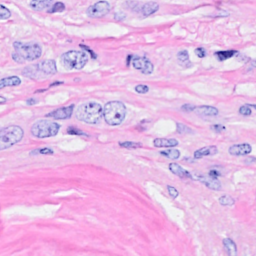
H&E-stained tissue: Breast